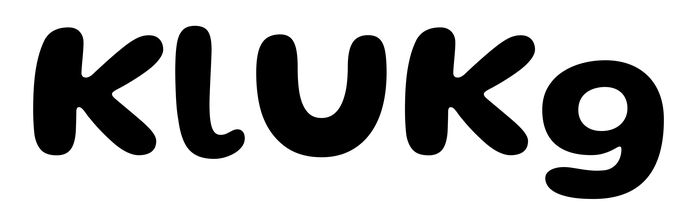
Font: Gluten_SemiBold